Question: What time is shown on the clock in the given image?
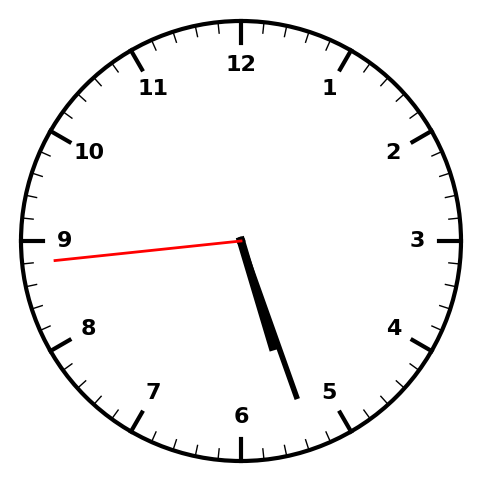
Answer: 05:26:44